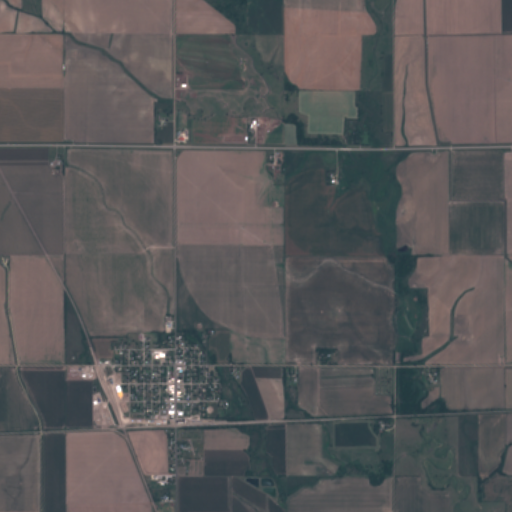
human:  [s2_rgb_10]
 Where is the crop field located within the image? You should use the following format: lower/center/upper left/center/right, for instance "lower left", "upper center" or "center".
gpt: The crop field is located in the lower right of the image.
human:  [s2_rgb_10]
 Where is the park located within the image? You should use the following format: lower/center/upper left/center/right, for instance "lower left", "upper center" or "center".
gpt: The park is located in the lower right of the image.
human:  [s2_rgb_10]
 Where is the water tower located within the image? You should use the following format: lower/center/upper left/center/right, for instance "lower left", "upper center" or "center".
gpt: The water tower is located in the lower center of the image.
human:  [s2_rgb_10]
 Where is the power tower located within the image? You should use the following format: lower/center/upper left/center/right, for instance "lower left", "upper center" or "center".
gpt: There is no power tower in the image.